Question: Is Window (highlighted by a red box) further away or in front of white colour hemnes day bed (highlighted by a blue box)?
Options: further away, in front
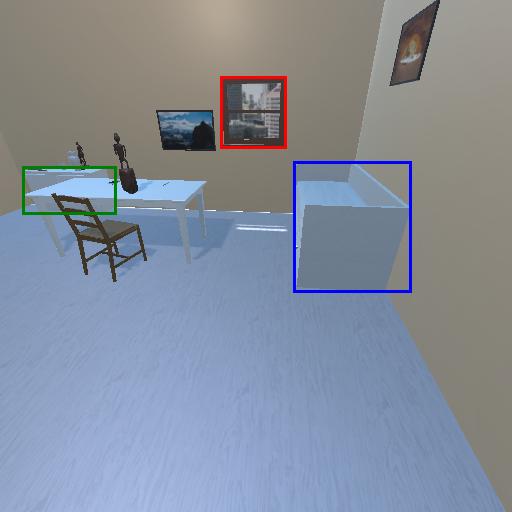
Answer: further away